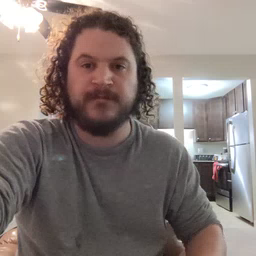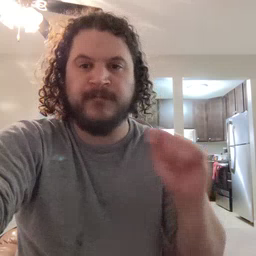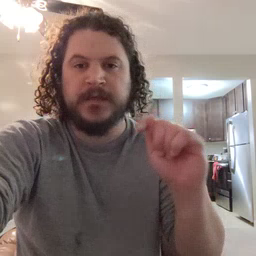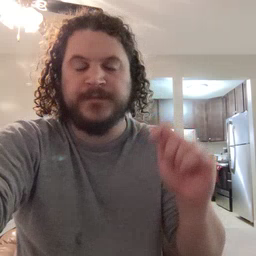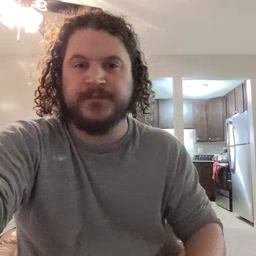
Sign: potty